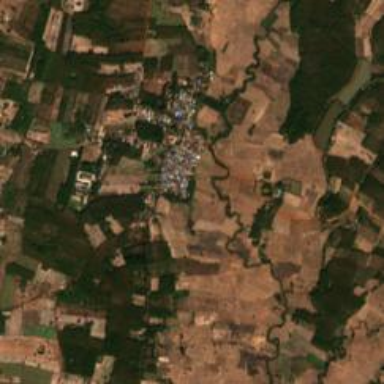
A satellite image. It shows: Small hamlet.